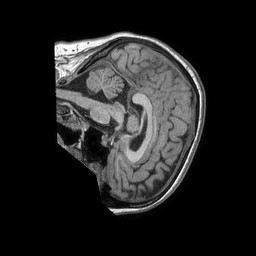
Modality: T1w
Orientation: sagittal
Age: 39
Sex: female
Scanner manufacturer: philips
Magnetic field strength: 1.5 T
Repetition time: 0.007766 s
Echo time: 0.003587 s